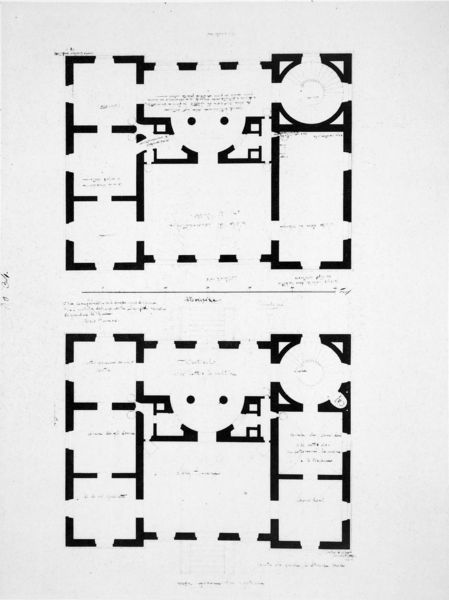
Titel: Palais Degenfeld in der Briennerstr. 49 in München - Grundrisse Erdgeschoss und 1.Obergeschoss
Künstler: Carl von Fischer
Standort: München
Institution: Architektursammlung der Technischen Universität
Schlagwörter: flügel, weiß, fenster, lampe, pfeiler, schwarz, skizze, säule, säulen, tür, zeichnung, zimmer, gebäude, haus, schloss, wand, architektur, kirche, renaissance, kreis, oval, rund, runf, stock, turm, schrift, türen, zwei, mauer, hof, türe, saal, kuppel, treppe, hotel, symmetrie, inschrift, gerade, durchgang, halle, rechtecke, bögen, punkte, wände, bad, vier, eingang, eingänge, arkade, innenhof, loggia, wohnhaus, antike, eckig, kloster, rechteck, münchen, palast, palazzo, stockwerk, linie, symmetrisch, druck, seite, schwarzweiß, text, strich, beschriftung, räume, entwurf, halbrund, ecken, quadrate, villa, mauern, mittelalter, treppenhaus, rechteckig, chor, etagen, geschosse, plan, tempel, abtei, wendeltreppe, durchbruch, stockwerke, geometrie, quadrat, viereck, bau, doppelt, wiederholung, aufzug, handschrift, labyrinth, bezeichnung, geschoss, basilika, abbildungen, quadratisch, grundriss, palais, öffnungen, doppel, massstab, aufriss, etage, vorraum, gänge, atrium, enfilade, mittelachse, seitenflügel, rotunde, fundament, palladio, rundbau, innenräume, untergeschoss, erdgeschoss, durchgänge, obergeschoss, skala, maß, wohnungsplan, anleitung, ekcne, erdgeschodd, erläuterungen, fester, foyer, grundrisse, musuem, scholß, vestibül, übereinander, grundris, kircke, baublan, 34, halle links und recht, ost und west, schriift, saune, grundri?, stromkreis